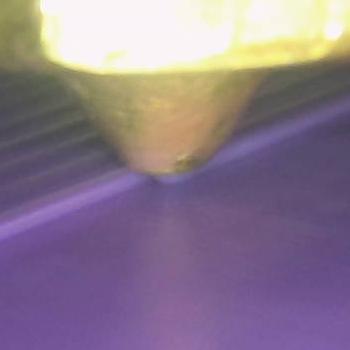
Flow rate: 100%